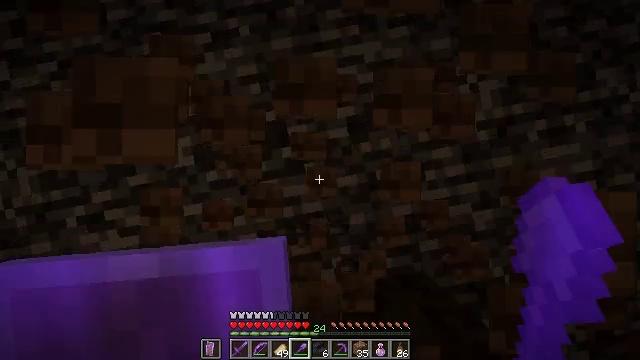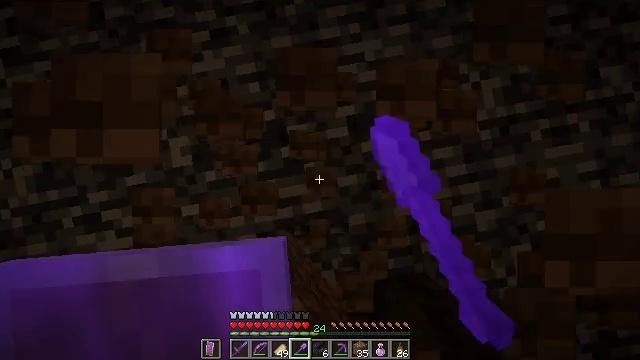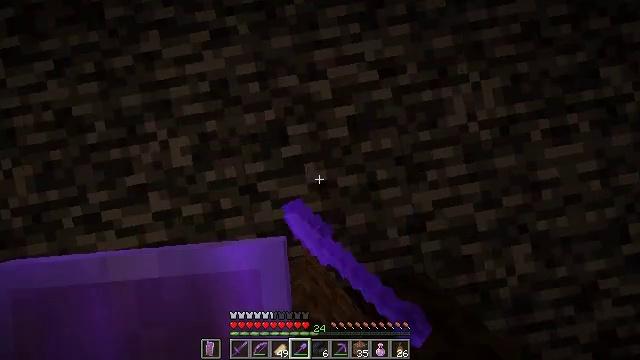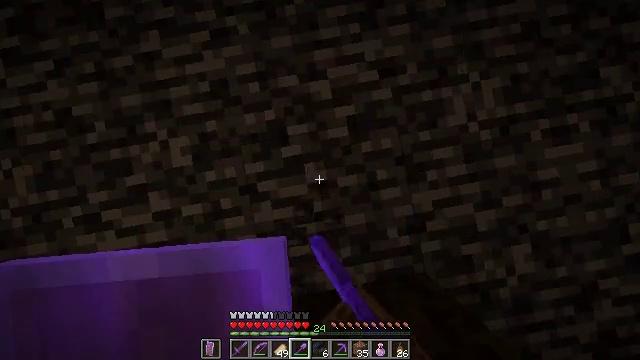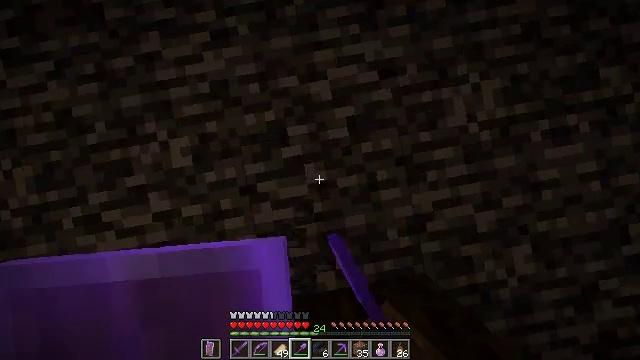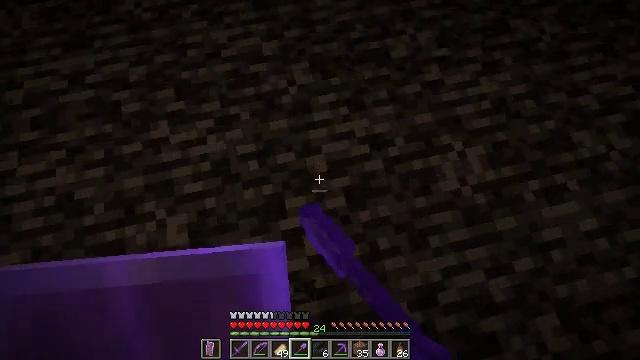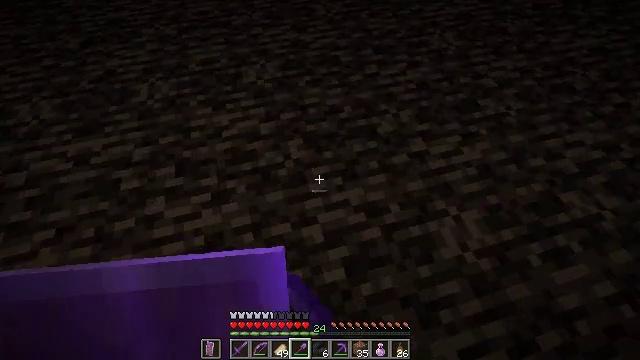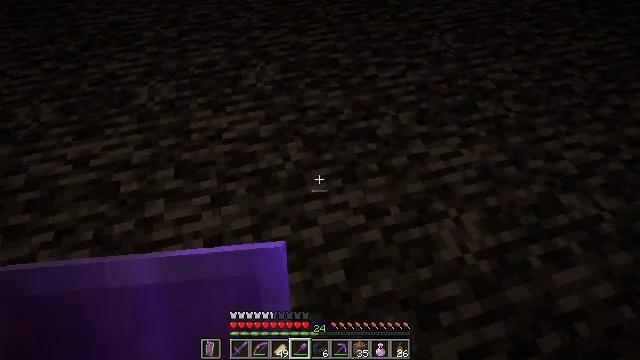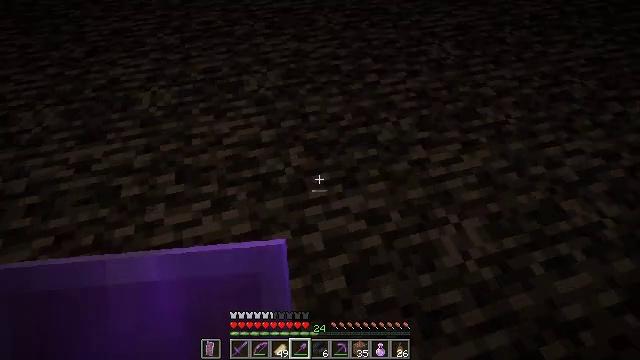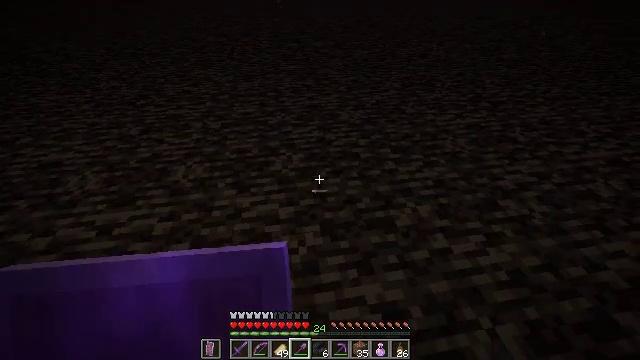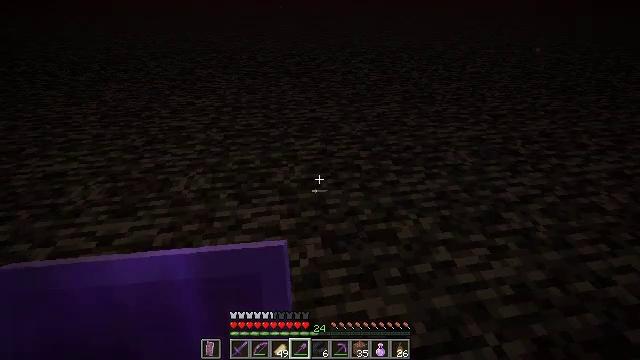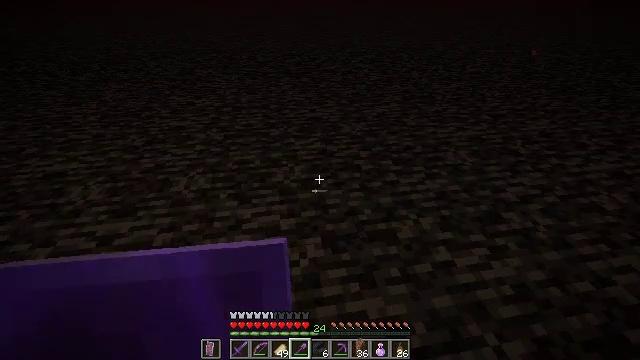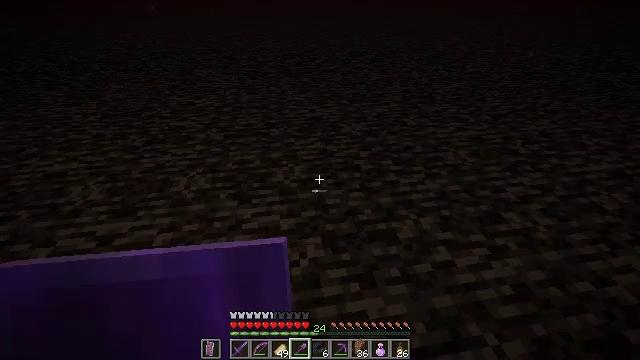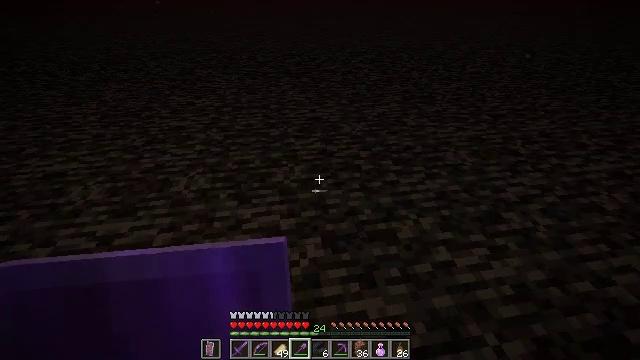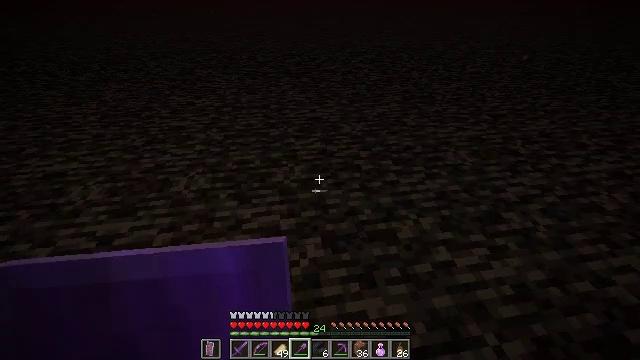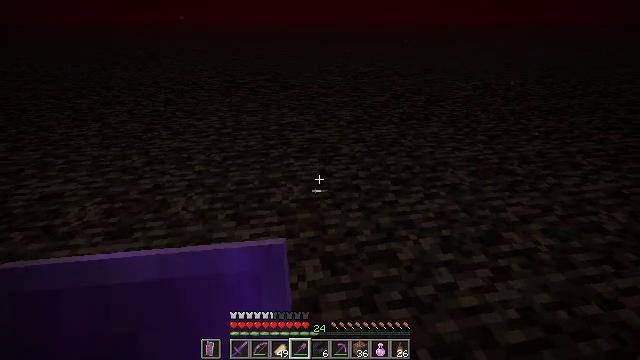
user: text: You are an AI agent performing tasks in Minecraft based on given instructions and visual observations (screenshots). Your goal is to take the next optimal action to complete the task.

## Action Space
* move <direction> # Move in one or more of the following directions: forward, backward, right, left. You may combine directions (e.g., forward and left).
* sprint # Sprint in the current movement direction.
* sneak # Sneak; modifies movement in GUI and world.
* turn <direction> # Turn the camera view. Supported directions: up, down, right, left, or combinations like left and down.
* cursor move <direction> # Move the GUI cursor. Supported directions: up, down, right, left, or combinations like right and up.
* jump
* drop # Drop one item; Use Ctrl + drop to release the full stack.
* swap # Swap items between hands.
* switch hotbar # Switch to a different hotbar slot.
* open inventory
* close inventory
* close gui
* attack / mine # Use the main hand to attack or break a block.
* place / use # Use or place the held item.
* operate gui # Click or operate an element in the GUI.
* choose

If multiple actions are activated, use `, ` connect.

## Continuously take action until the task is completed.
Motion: motion action
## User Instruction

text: Mine the crimson planks.
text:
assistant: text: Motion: attack / mine
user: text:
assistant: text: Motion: attack / mine
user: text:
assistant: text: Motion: attack / mine
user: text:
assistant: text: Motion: attack / mine
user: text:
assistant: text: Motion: turn right and up
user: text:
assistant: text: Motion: turn right and up
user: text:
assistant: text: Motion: no_op
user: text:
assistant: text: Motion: turn up
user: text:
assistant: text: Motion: turn left and up
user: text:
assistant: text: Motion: turn up
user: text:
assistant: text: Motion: no_op
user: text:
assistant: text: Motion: no_op
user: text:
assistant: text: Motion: no_op
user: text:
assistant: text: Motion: no_op
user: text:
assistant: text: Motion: turn up
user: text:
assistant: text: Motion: move right, turn right and up
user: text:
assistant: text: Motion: move right, turn right and up
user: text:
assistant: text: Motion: move right, turn right and up
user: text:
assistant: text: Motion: move right, turn right and up
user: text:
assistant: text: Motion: move right
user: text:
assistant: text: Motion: move forward and move right
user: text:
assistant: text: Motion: move forward and move right
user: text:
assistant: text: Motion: move forward and move right
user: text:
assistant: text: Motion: move forward
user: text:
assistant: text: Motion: move forward
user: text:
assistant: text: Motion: move forward
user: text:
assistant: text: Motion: move forward
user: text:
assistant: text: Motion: move forward, turn left
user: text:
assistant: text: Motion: move forward, turn left and up
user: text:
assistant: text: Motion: move forward, turn left and up